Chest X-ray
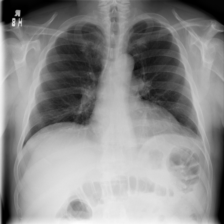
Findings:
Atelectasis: negative
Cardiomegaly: negative
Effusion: negative
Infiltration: negative
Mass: negative
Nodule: negative
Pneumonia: negative
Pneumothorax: negative
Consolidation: negative
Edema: negative
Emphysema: negative
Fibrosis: negative
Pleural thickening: negative
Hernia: negative